Question: I have pulled my project from github and since then I got the issue "R cannot be resolved to a variable" . Also my folder inside res folder started appearing grey. Below is the screen shots. can anybody help me to solve this issue?
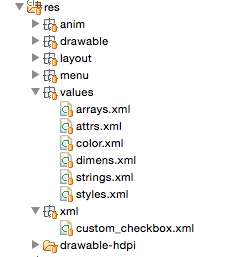
Answer: There will an error in your res folder that is hindering the formation of R.java. See if there is any error in res and then clean the project.